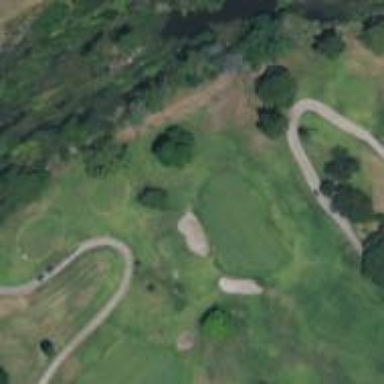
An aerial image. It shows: Golf hole.